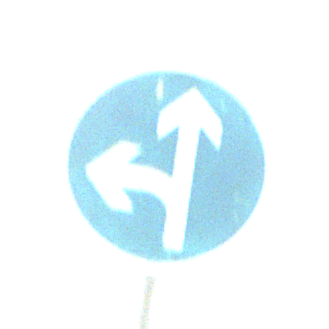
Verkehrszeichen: VorgeschriebeneFahrtrichtungGeradeausOderLinks
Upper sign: VorfahrtGewaehren
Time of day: Midday
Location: Outdoor (RoadRail)
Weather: PartlyCloudy
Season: NotSpecified
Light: Natural